Interaction volume radius: 5 \u00c5
Interaction volume height: 15 \u00c5
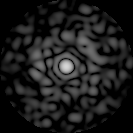
Disorder parameter: 0.8689